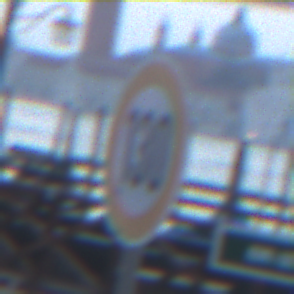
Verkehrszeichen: Geschwindigkeit130
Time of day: Dawn
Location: Outdoor (Urban)
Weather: Clear
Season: NotSpecified
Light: Natural